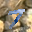
Label: 7